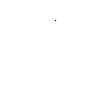
Particle: proton